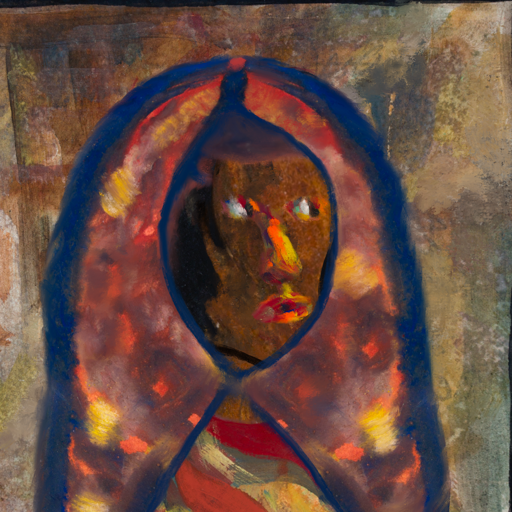
Background: Mosgoul, Head And Neck Side: Mosgoul, Face Side: An_Impression, Bust: Mother_And_Son_Son, Hair Side: Mosgoul, Head Accessory: Mother_And_Son_Mother_Scarf, Second Necklace: Blank, Necklace: Blank, Baby: Blank